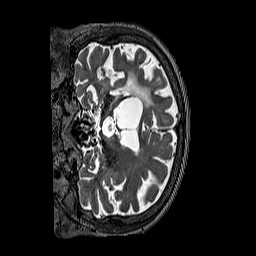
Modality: T2w
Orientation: coronal
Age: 63
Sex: female
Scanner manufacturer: siemens
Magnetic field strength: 3 T
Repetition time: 3.2 s
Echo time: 0.567 s